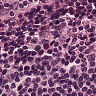
Metastatic tissue present: no